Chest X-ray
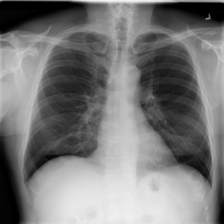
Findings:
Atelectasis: negative
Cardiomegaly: negative
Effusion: negative
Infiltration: negative
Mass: negative
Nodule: negative
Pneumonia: negative
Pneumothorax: negative
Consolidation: negative
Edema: negative
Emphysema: negative
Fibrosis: negative
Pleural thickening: negative
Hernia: negative